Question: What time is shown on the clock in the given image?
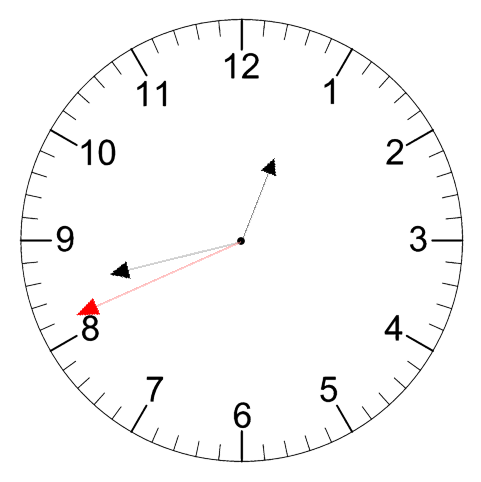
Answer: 12:42:41